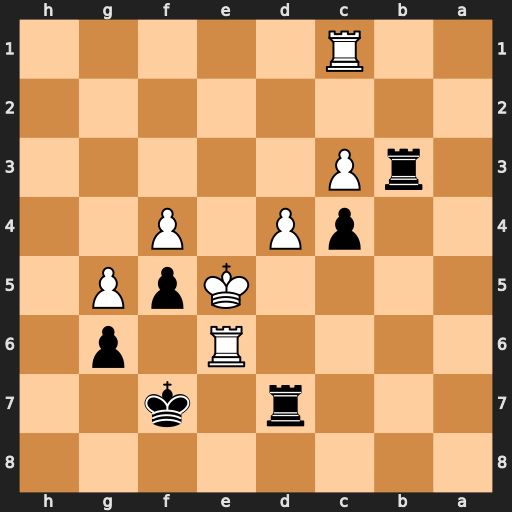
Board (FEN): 8/3r1k2/4R1p1/4KpP1/2pP1P2/1rP5/8/2R5
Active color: b
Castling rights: -
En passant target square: -
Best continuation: Rb5+ d5 Rbxd5#